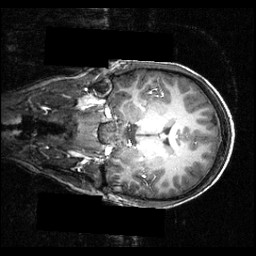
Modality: T1w
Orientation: coronal
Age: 17
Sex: female
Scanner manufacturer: siemens
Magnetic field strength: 3.951 T
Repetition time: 1.5 s
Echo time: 0.00335 s